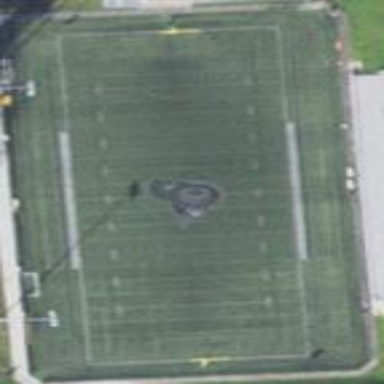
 used for leisure and sports activities."